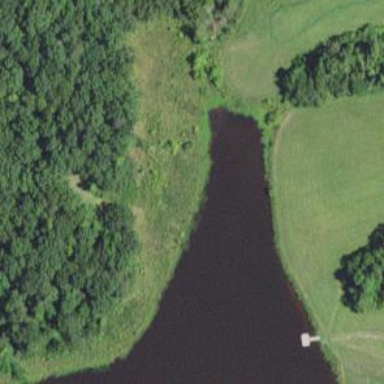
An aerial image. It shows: Pond surrounded by natural water.